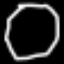
Label: octagon